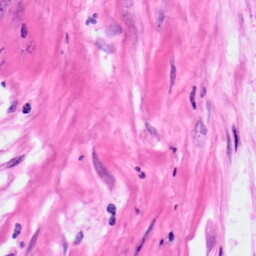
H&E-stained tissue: Pancreatic